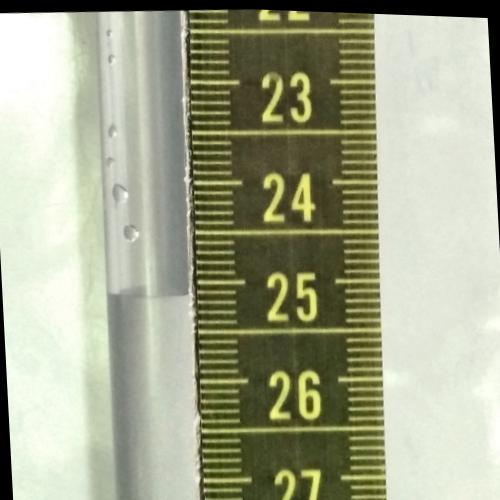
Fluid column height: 25.1 cm